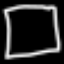
Label: square